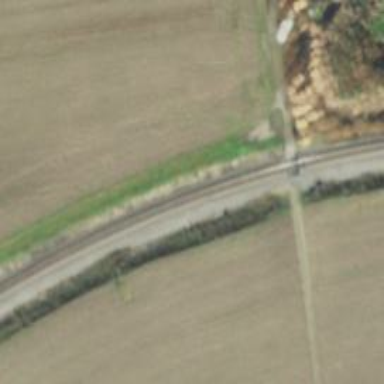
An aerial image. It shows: Abandoned railway.